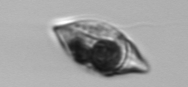
Label: Amphidinium